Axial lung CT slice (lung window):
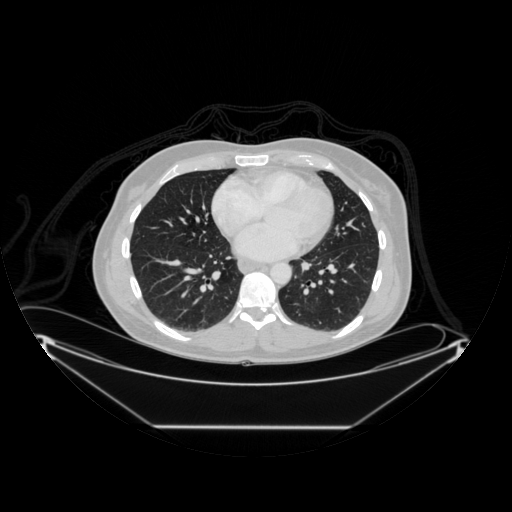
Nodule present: no